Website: apple
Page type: billing-address
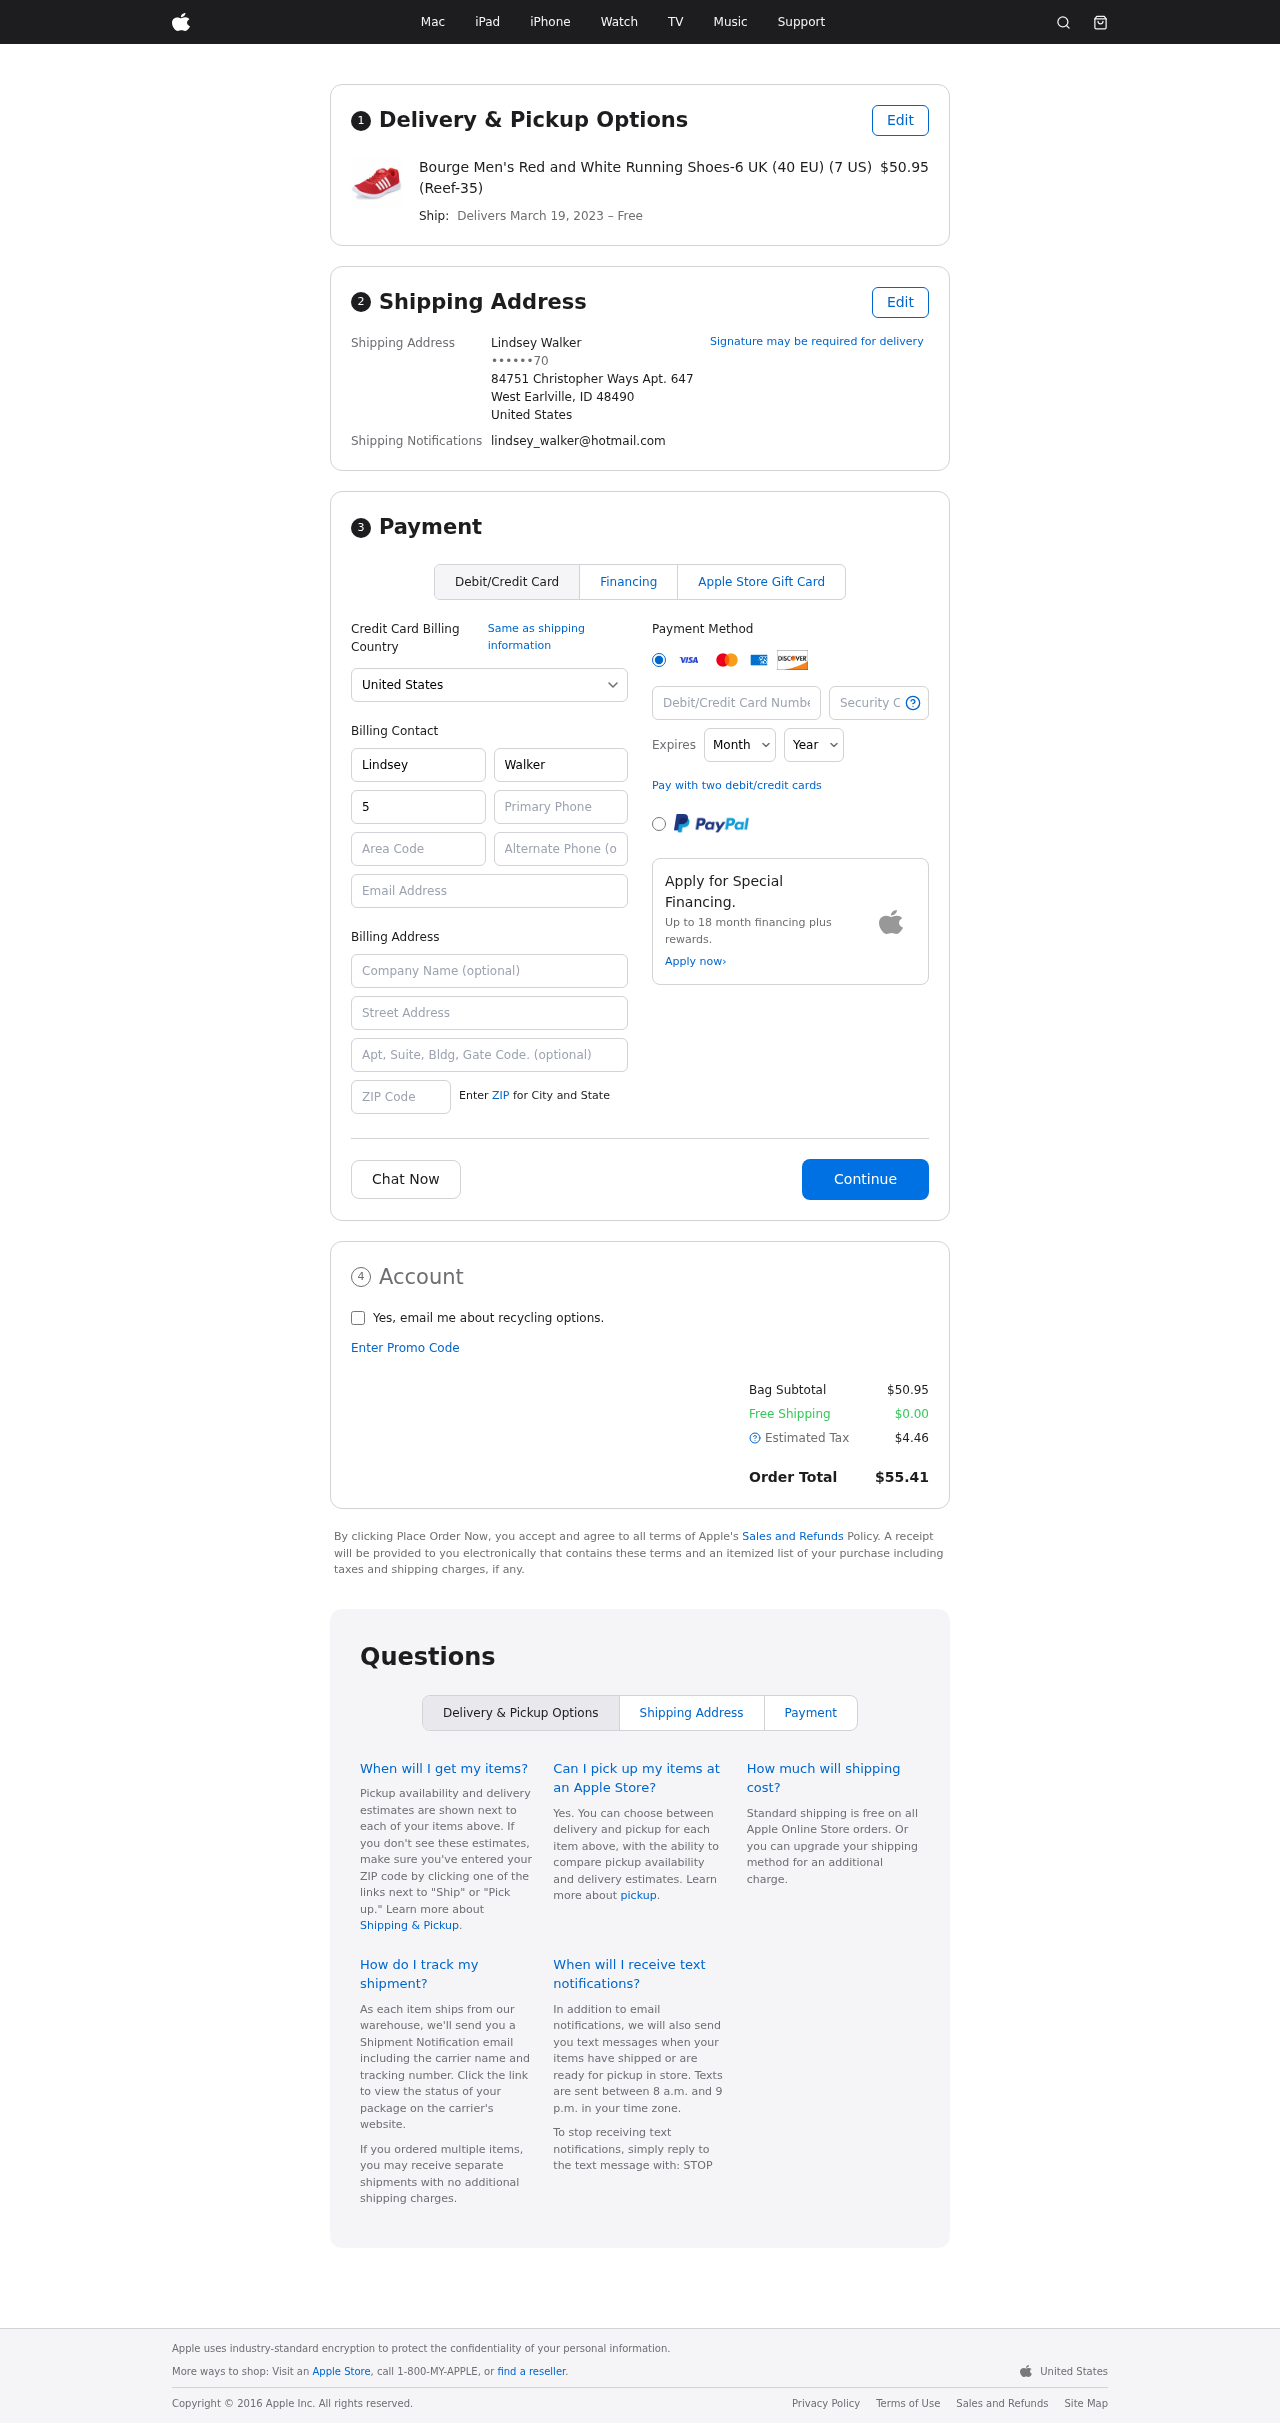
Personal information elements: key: PII_CARD_CVV
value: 183
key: PII_CARD_EXPIRY_MONTH
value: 10
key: PII_CARD_EXPIRY_YEAR
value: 29
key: PII_CARD_NUMBER
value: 4659 7588 6994 6185
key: PII_CITY_STATE_ZIP
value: West Earlville, ID 48490
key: PII_COUNTRY
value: United States
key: PII_EMAIL
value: lindsey_walker@hotmail.com
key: PII_FULLNAME
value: Lindsey Walker
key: PII_STREET
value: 84751 Christopher Ways Apt. 647
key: PII_PHONE_MASKED
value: ••••••70
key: PII_BILLING_FIRSTNAME
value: Lindsey
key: PII_BILLING_LASTNAME
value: Walker
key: PII_BILLING_PHONE_AREA
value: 502
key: PII_BILLING_PHONE
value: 5024975270
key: PII_BILLING_PHONE_ALT_AREA
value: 220
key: PII_BILLING_PHONE_ALT
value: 2209288981
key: PII_BILLING_EMAIL
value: lindsey_walker@hotmail.com
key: PII_BILLING_STREET
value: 84751 Christopher Ways Apt. 647
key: PII_BILLING_STREET2
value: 7325 Chad Green
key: PII_BILLING_POSTCODE
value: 48490
Product elements: key: PRODUCT1_NAME
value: Bourge Men's Red and White Running Shoes-6 UK (40 EU) (7 US) (Reef-35)
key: PRODUCT1_PRICE
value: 50.95
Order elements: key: ORDER_DELIVERY_DATE
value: March 19, 2023
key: ORDER_SUBTOTAL
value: $50.95
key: ORDER_SHIPPING_COST
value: $0.00
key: ORDER_TAX
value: $4.46
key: ORDER_TOTAL
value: $55.41